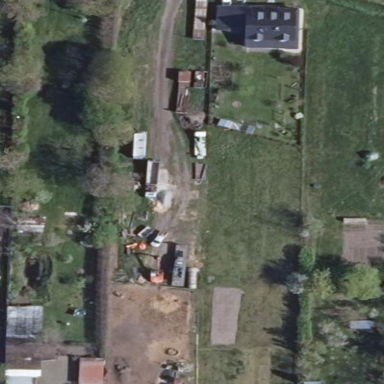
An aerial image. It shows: Allotments area.